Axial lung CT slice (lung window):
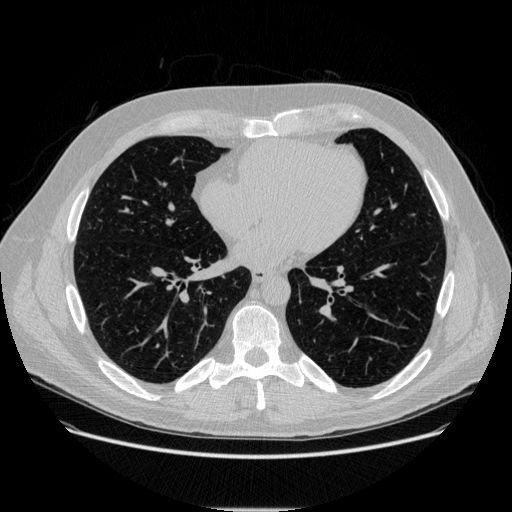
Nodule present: no